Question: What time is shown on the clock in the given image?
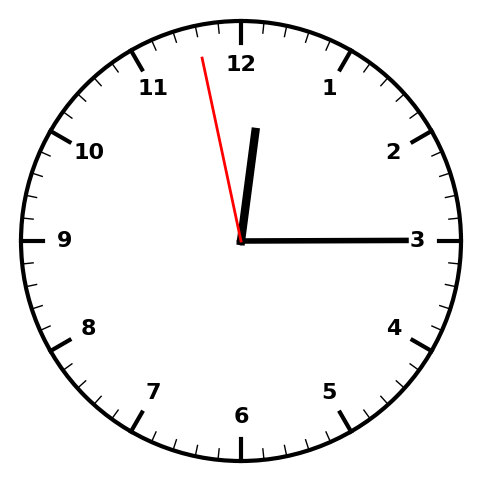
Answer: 12:14:58